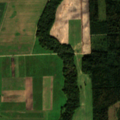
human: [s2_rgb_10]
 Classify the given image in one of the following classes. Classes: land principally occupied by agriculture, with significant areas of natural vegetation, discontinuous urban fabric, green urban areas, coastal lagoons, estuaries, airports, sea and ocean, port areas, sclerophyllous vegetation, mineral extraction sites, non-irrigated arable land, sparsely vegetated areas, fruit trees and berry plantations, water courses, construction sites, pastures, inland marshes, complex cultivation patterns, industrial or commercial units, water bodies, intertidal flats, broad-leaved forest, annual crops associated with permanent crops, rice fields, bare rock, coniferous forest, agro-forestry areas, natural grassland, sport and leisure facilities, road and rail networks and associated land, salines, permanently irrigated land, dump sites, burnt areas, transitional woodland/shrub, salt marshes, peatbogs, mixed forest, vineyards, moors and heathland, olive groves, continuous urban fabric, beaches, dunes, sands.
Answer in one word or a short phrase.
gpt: non-irrigated arable land, pastures, broad-leaved forest, coniferous forest, mixed forest